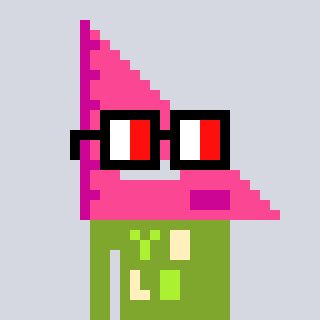
a pixel art character with square glasses with black frames and red eyes, a squadron ruler-shaped head and a slimegreen-colored body on a cool background